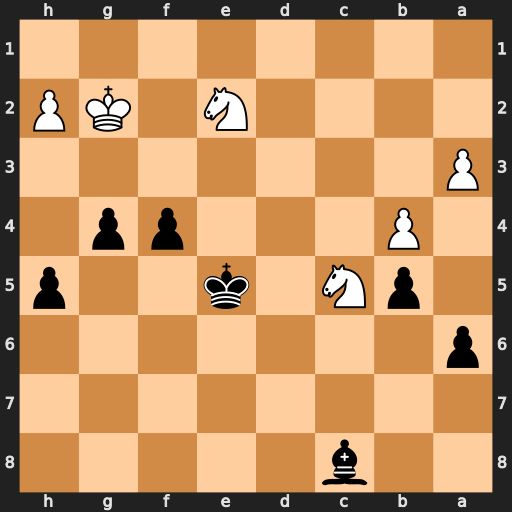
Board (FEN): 2b5/8/p7/1pN1k2p/1P3pp1/P7/4N1KP/8
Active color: b
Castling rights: -
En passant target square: -
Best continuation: f3+ Kf2 fxe2